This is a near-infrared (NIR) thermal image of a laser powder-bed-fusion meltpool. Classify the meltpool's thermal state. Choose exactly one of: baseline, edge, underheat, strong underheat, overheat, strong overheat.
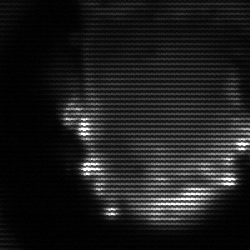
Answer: baseline